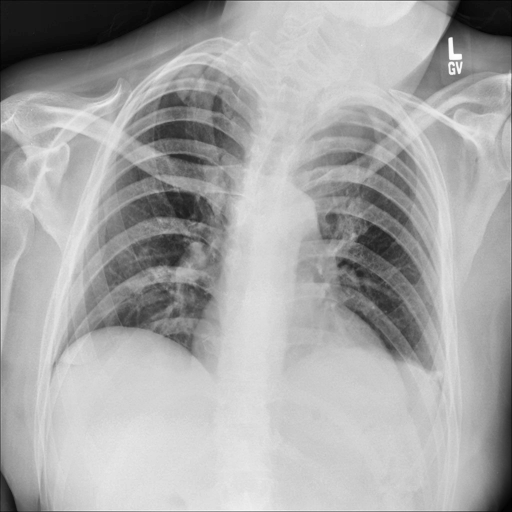
Finding: NORMAL